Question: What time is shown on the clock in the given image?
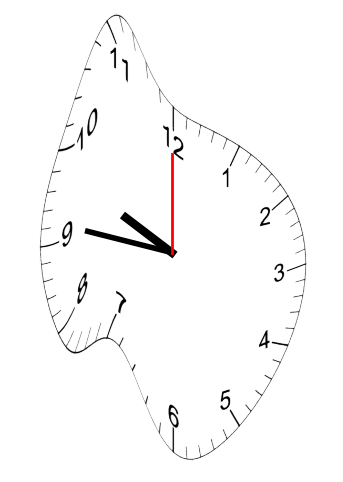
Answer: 09:46:00